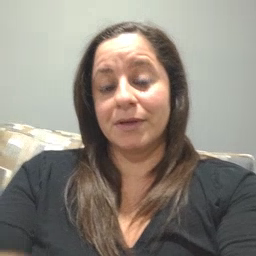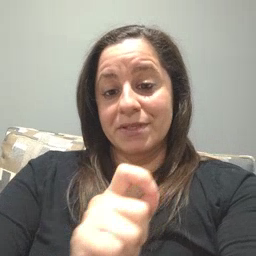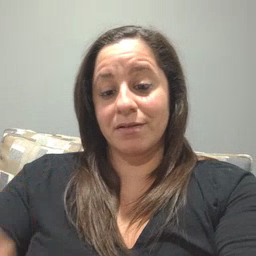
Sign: pencil